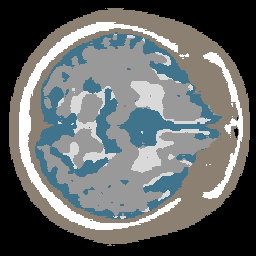
Label: no_lesion